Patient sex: M
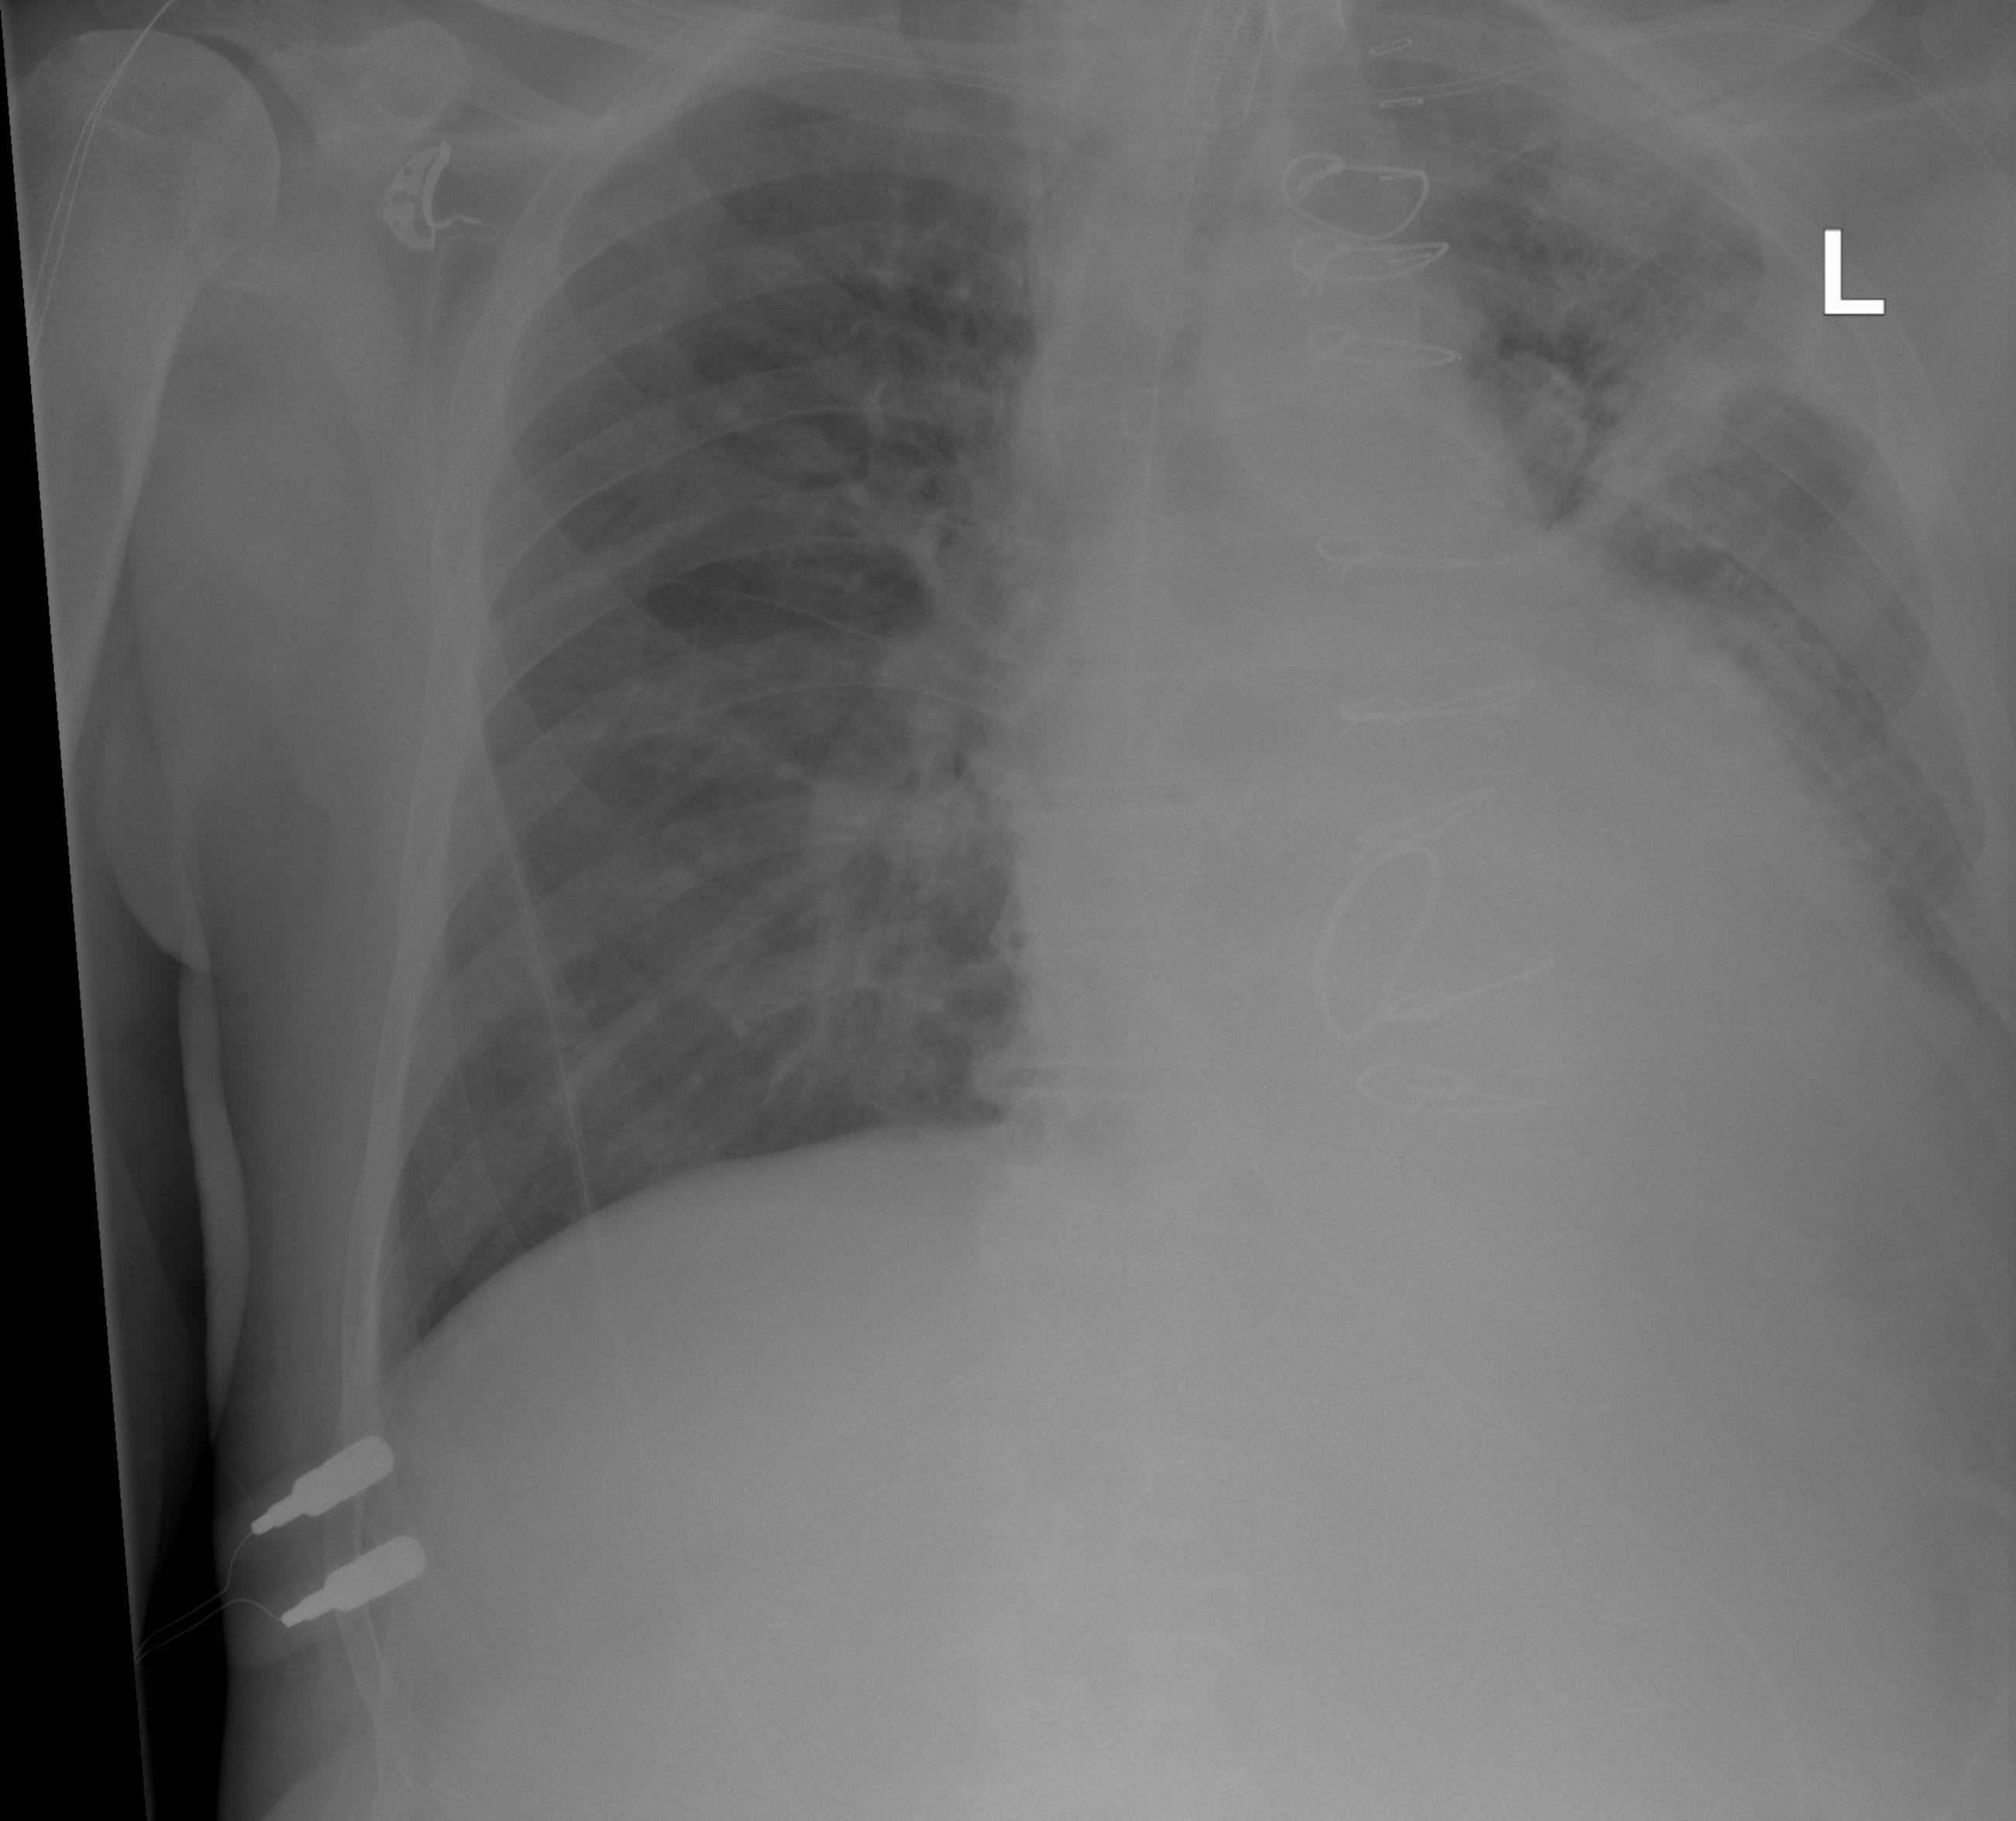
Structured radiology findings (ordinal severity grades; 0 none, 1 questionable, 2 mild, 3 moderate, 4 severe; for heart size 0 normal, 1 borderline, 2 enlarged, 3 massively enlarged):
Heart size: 2
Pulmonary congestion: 2
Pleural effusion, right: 0
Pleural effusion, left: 2
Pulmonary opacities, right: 2
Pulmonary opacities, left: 3
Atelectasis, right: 0
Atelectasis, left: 3